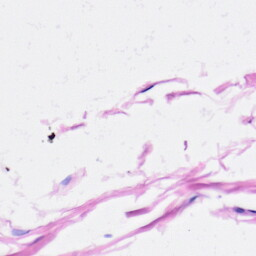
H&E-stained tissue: Heart